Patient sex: M
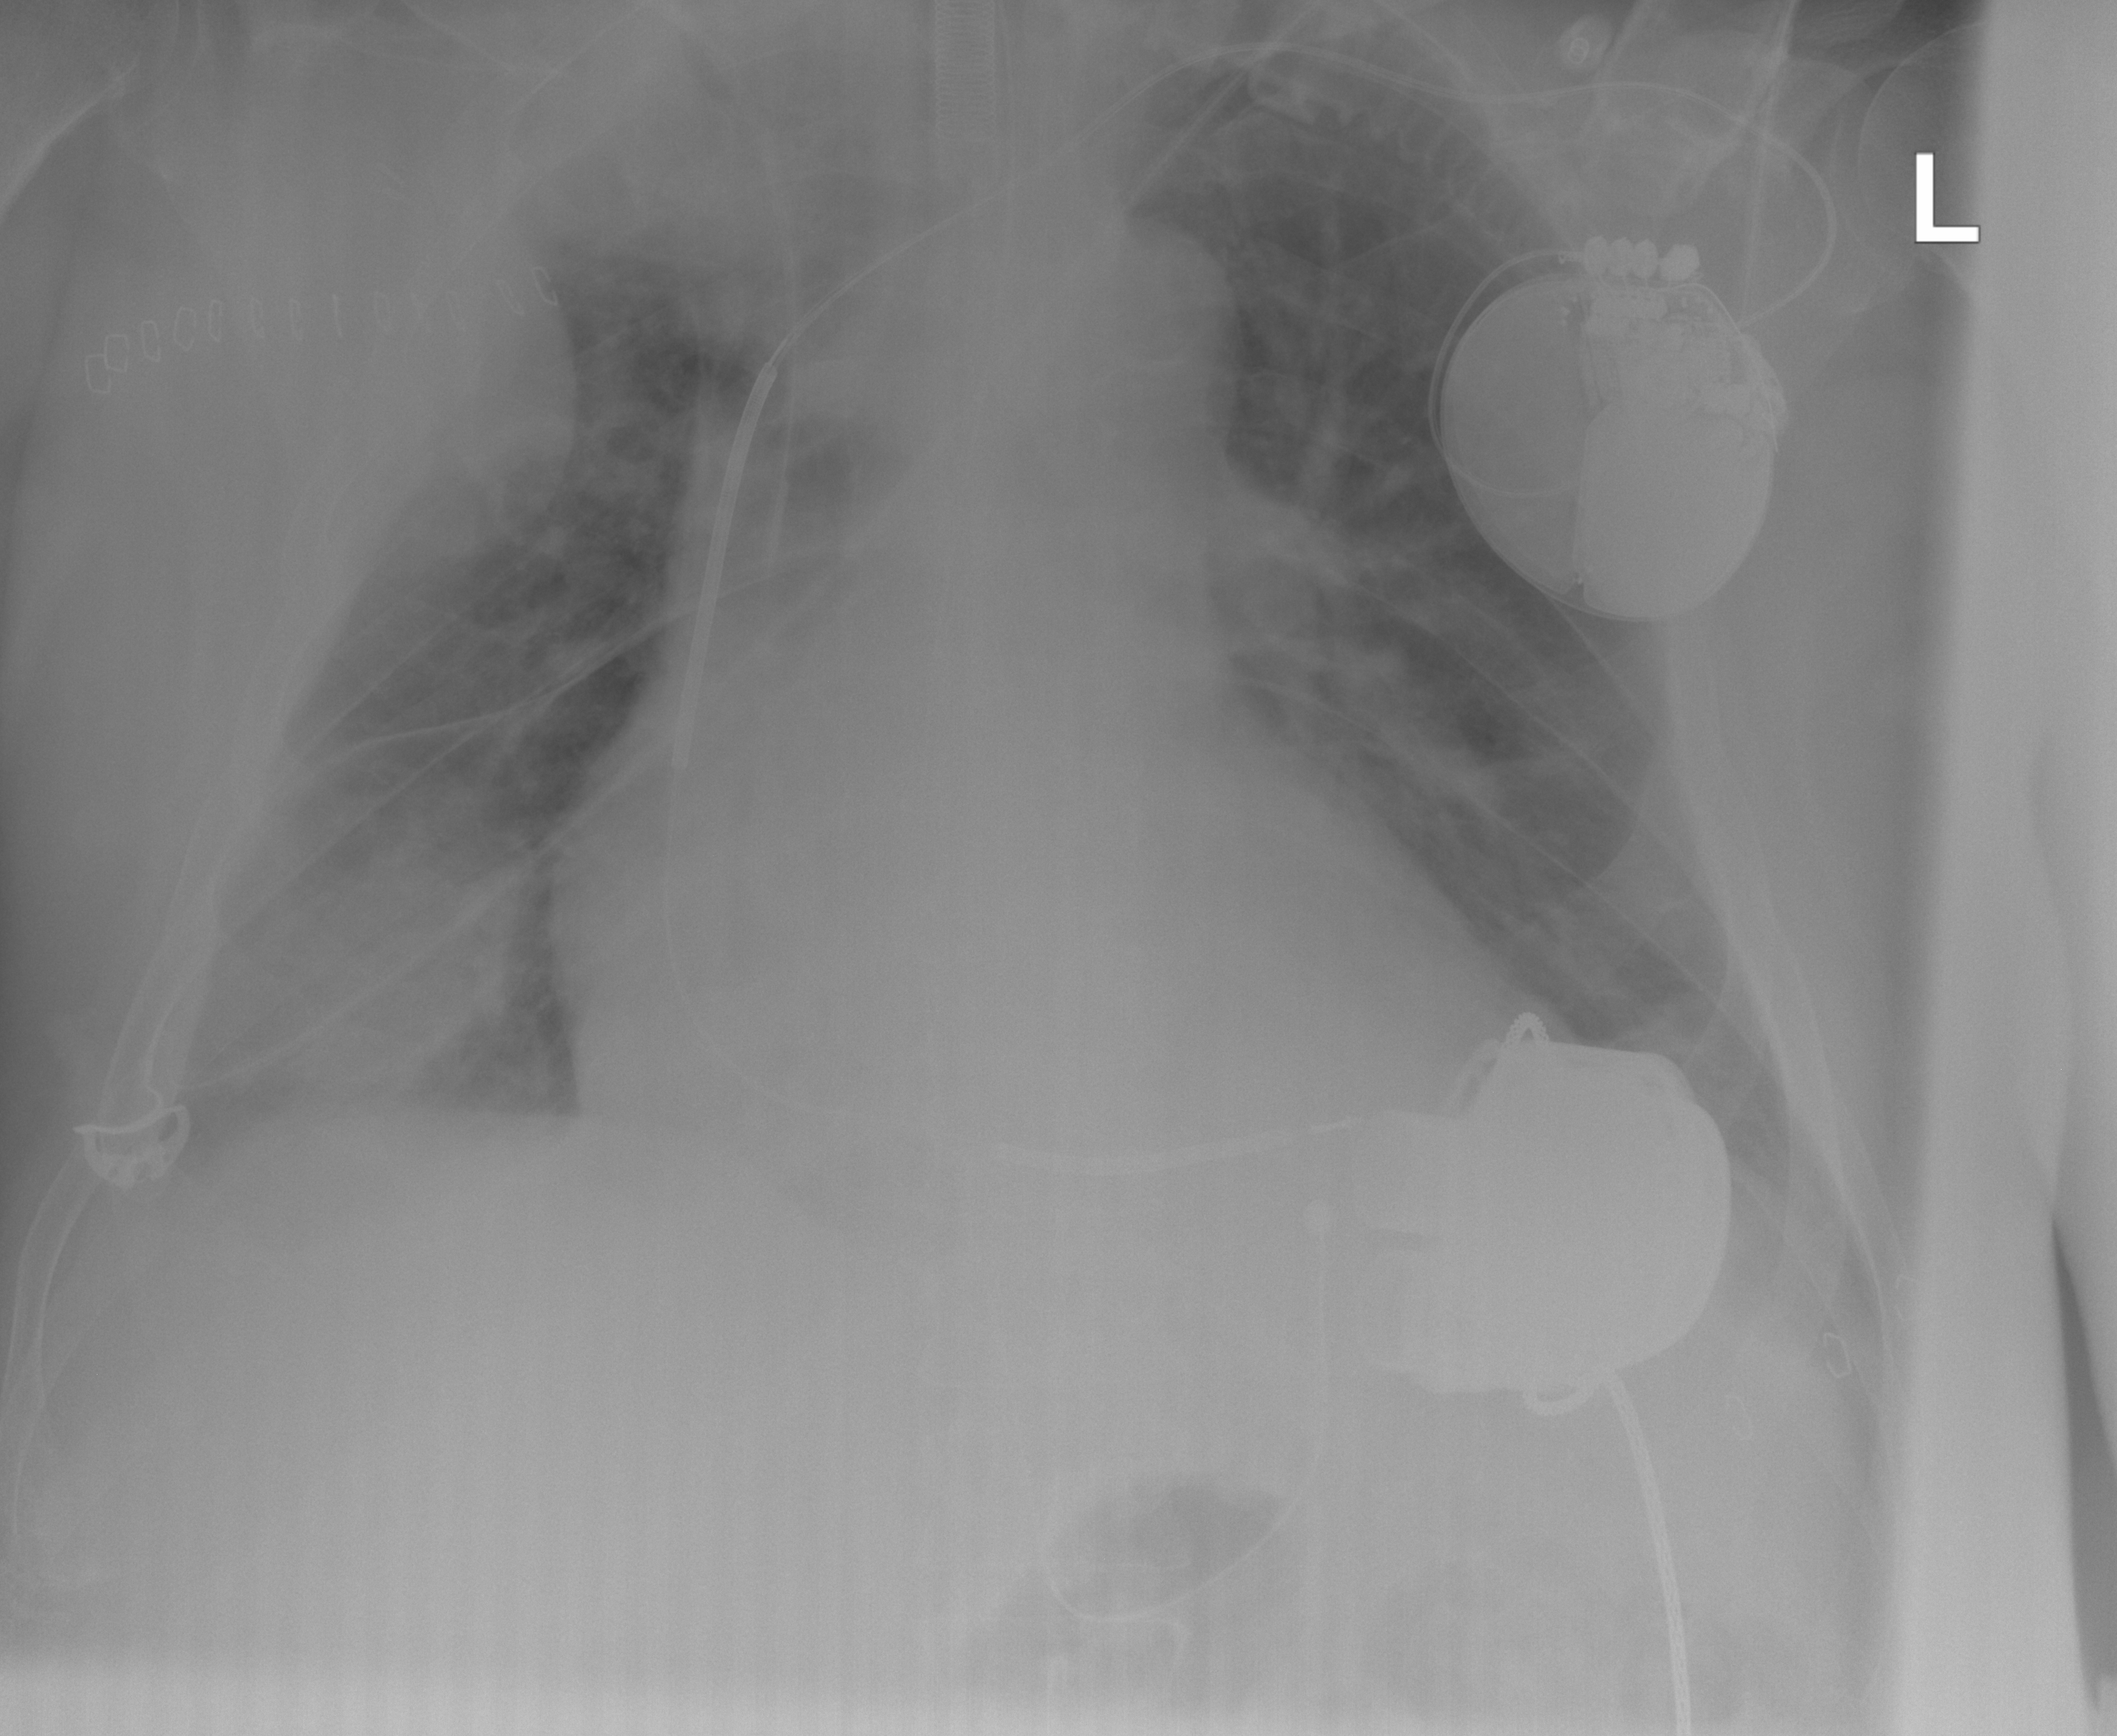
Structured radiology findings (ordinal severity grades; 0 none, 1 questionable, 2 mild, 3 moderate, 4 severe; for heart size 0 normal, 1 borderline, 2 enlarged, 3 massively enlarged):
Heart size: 2
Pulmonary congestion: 0
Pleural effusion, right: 2
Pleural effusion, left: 1
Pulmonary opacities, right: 2
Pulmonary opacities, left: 0
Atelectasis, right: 2
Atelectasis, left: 2